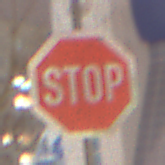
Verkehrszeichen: Stop
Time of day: Night
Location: Outdoor (Urban)
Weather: Overcast
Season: Winter
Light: Artificial